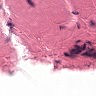
Metastatic tissue present: no